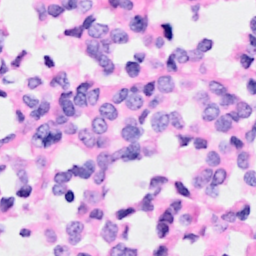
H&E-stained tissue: Breast